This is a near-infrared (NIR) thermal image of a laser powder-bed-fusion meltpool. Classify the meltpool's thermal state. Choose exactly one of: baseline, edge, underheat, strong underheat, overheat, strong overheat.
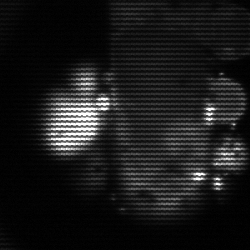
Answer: strong underheat